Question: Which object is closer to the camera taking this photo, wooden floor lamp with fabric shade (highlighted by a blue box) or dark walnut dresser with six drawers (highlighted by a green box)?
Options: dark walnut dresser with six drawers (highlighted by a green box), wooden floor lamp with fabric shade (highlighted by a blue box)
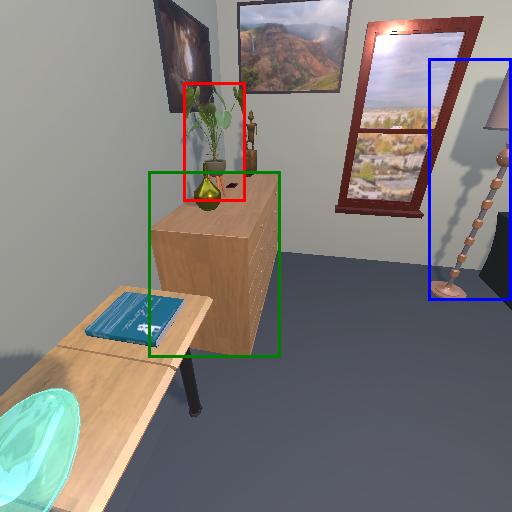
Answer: dark walnut dresser with six drawers (highlighted by a green box)